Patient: sex M, age 46
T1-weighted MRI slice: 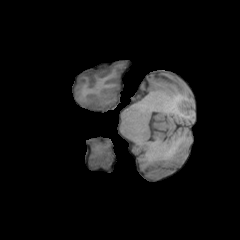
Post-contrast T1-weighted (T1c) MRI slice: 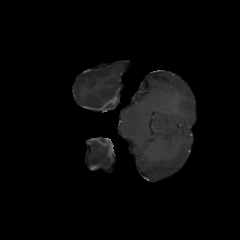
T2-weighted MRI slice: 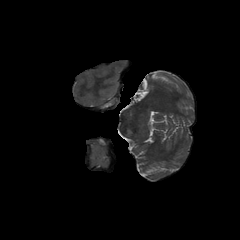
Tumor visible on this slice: no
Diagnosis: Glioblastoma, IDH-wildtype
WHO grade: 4